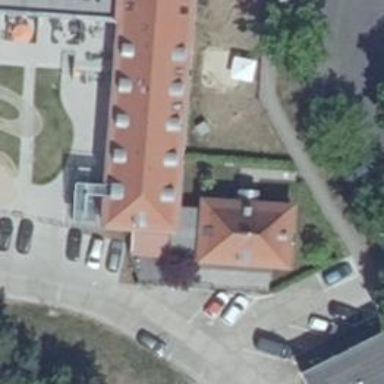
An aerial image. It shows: Kindergarten.